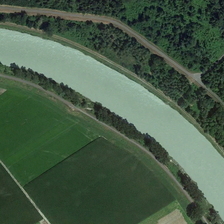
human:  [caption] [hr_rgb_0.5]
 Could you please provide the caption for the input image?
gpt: the river flows through a vast area .

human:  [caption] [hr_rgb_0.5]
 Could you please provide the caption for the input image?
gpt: the river flows through a vast area .

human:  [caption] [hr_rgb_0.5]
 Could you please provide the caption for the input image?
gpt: a large number of tall trees have been planted on both sides of the river .

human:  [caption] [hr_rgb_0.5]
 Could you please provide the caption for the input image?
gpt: a large number of tall trees have been planted on both sides of the river .

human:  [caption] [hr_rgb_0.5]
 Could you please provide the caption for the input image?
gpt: the river flows through a vast area .